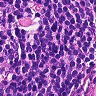
Metastatic tissue present: no